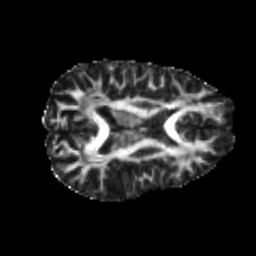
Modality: FA
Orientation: axial
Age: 21
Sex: female
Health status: healthy
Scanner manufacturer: philips
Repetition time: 7.388 s
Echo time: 0.08599 s